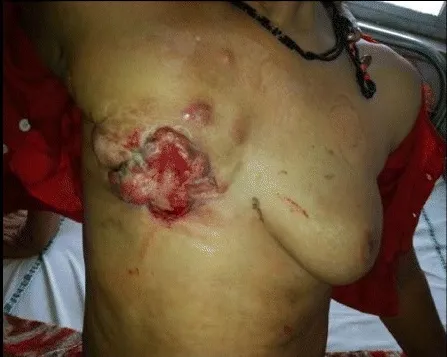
Clinical picture of the patient.
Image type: medical_photograph (other_medical_photograph)